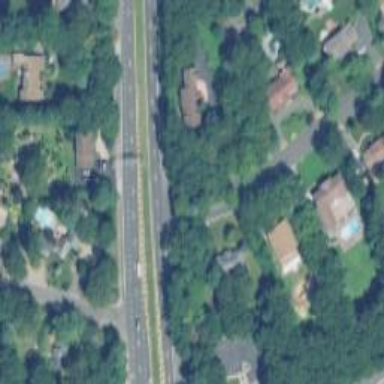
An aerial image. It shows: Trunk highway.